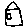
Label: house